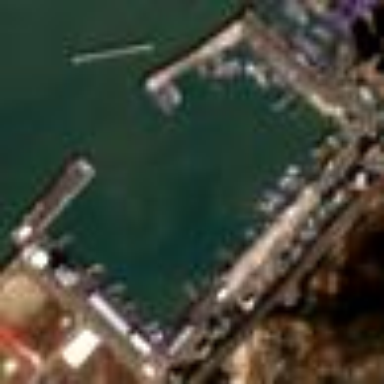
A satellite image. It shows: Harbour area.